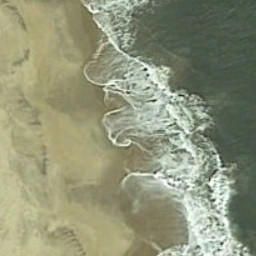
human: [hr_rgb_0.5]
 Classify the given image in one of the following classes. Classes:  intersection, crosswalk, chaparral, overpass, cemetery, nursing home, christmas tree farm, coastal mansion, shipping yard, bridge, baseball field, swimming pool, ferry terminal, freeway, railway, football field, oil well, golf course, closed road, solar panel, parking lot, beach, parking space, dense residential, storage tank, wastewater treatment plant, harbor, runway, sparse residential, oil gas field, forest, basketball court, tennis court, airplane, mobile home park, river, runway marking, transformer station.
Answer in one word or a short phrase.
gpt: beach